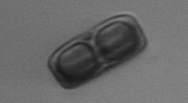
Label: Ephemera